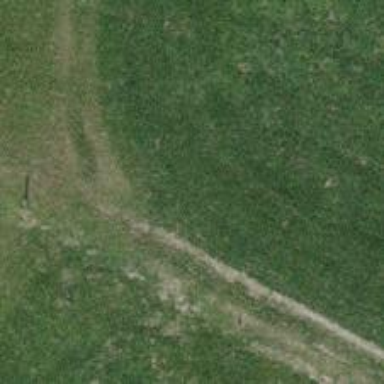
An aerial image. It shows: Grassy track with grade2 tracktype.